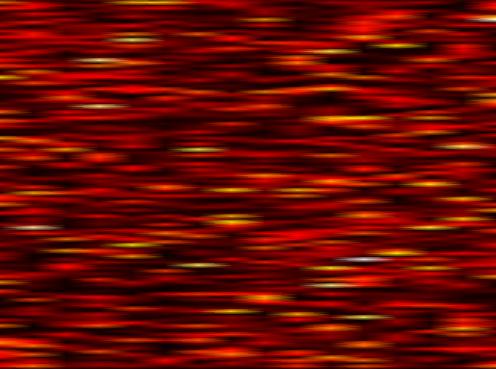
Label: WOLA